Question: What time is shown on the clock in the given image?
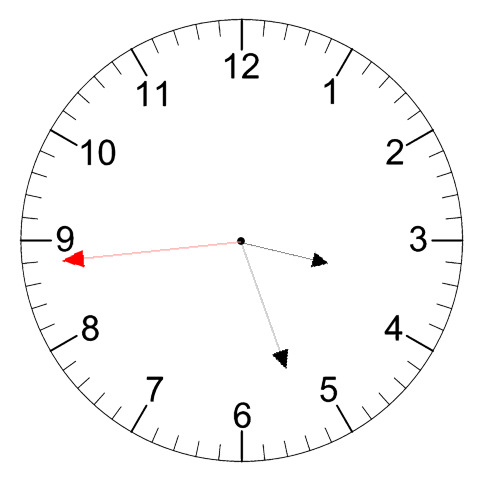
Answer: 03:26:44